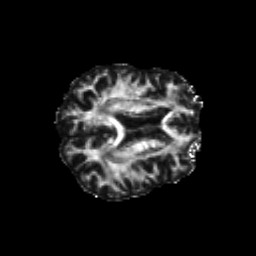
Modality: FA
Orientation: axial
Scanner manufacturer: siemens
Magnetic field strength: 3 T
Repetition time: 6.8 s
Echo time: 0.093 s